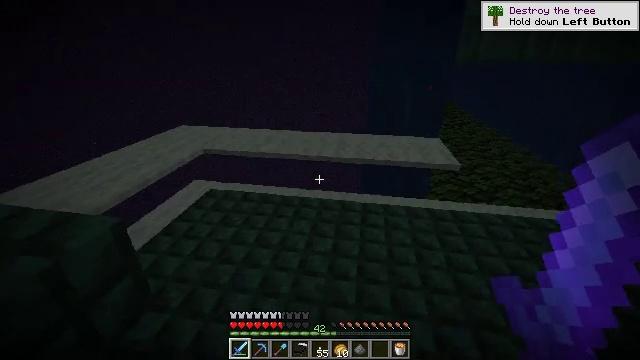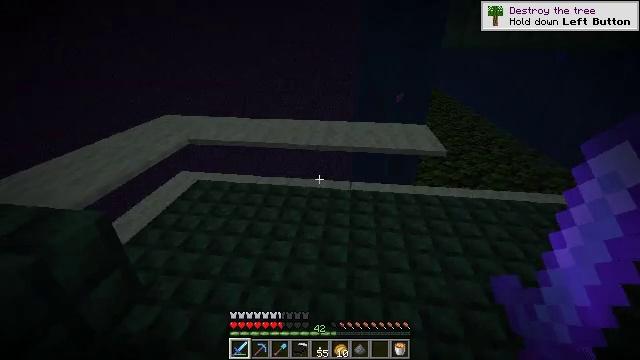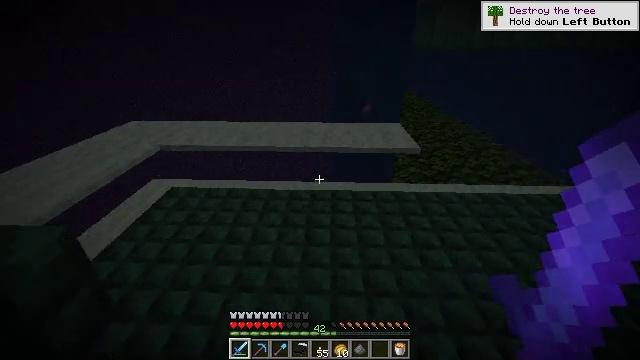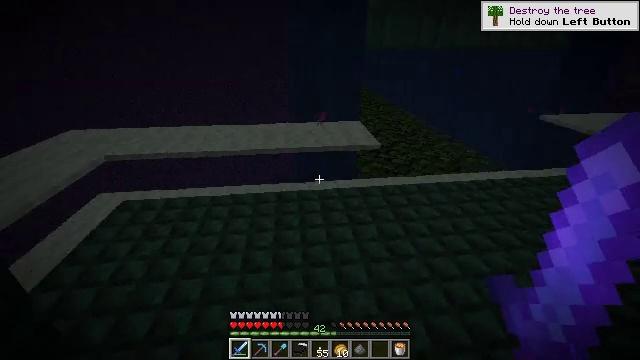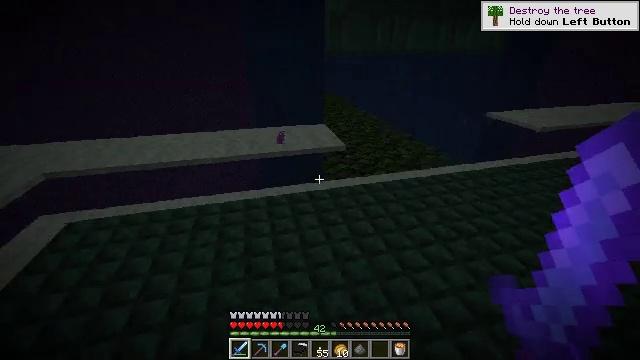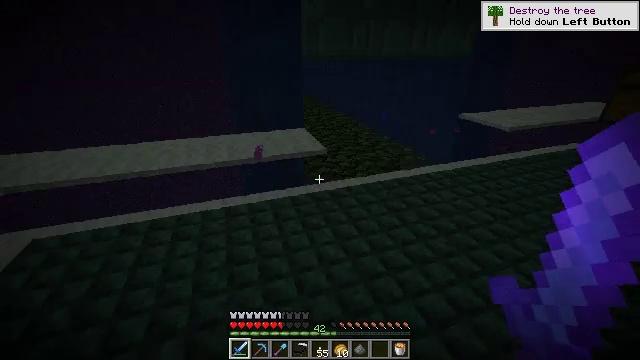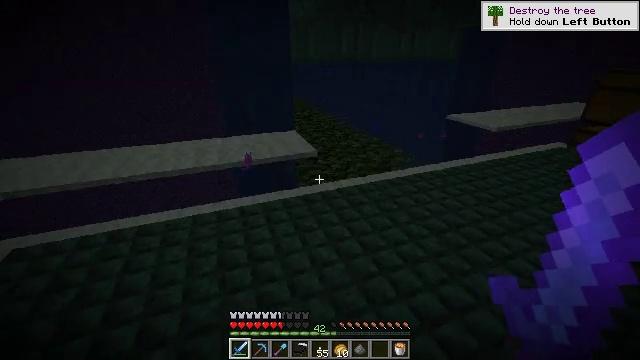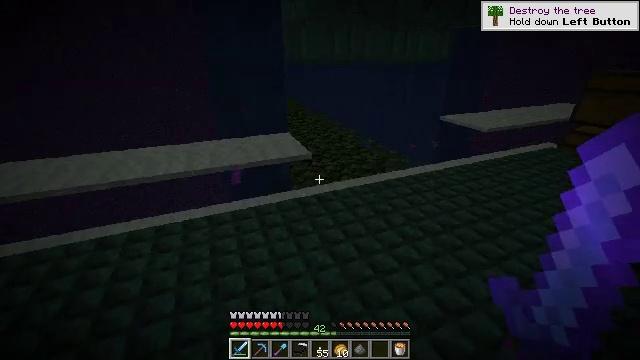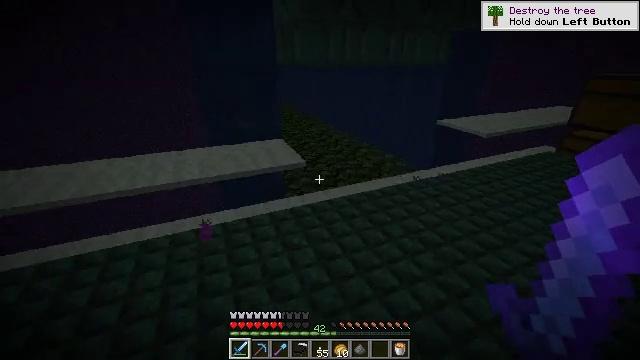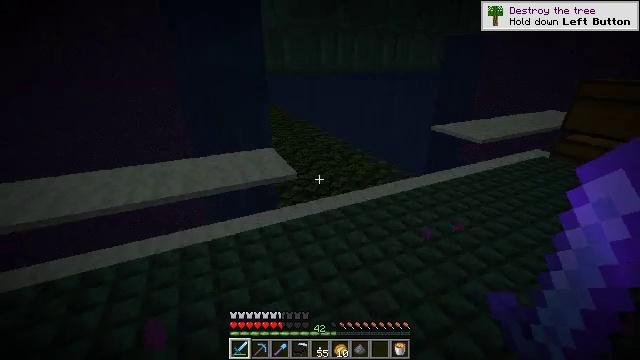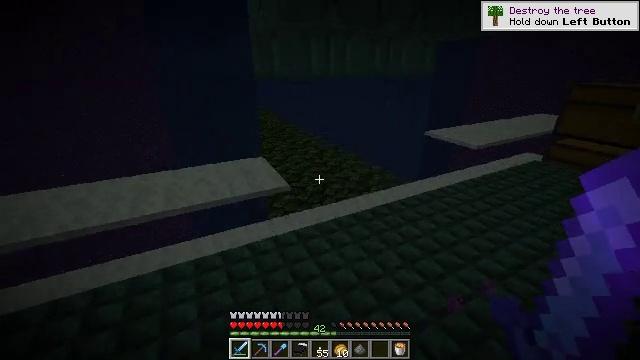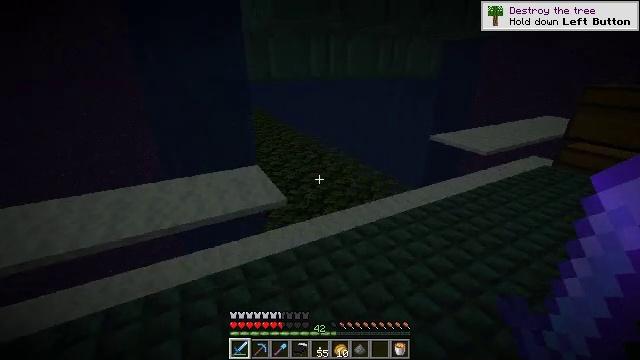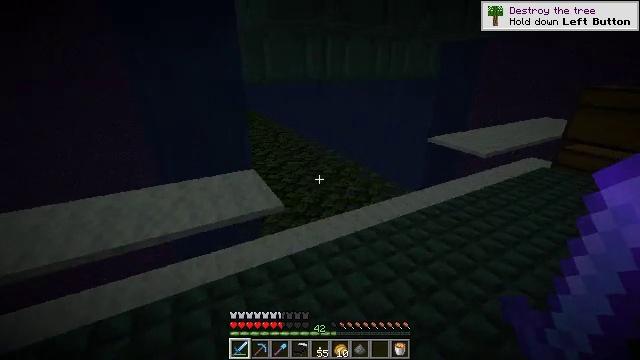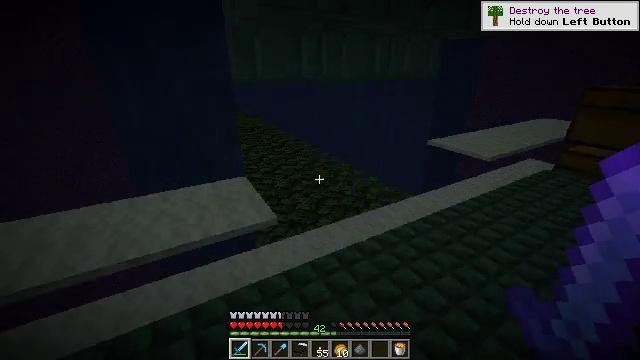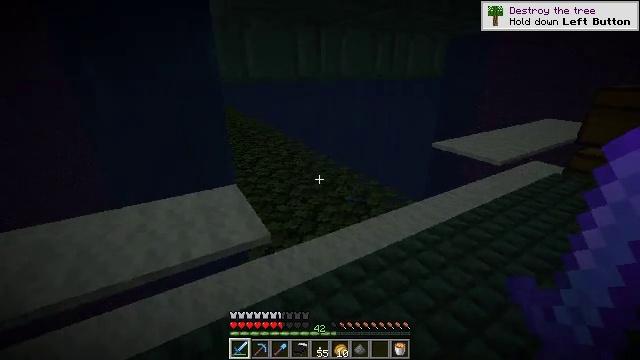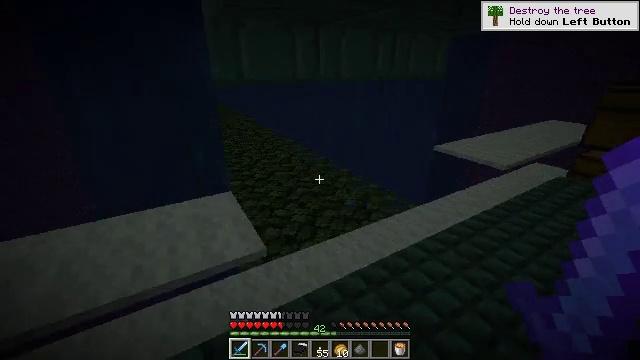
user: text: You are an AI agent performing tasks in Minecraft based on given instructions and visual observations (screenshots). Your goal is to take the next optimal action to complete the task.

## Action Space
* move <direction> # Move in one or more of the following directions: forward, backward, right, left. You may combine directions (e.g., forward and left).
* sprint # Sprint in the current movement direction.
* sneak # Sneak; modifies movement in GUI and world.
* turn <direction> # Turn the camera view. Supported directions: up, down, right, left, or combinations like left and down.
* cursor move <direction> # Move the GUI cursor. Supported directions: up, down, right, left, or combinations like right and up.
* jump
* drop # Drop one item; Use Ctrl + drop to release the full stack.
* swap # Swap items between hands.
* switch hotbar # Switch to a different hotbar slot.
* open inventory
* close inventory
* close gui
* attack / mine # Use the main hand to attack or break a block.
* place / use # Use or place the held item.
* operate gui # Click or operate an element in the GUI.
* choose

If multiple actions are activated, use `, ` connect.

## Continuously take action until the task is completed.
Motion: motion action
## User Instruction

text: Hunt the enderman.
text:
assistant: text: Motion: turn right and down
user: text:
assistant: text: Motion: turn right
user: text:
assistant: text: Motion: turn right
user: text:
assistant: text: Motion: turn right
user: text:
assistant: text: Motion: turn right
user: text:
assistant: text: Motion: turn right
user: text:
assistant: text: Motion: move forward, turn right
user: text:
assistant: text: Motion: move forward, turn right
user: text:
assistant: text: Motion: move forward, turn right
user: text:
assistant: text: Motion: move forward, turn right
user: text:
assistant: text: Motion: move forward
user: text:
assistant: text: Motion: move forward
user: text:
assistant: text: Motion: move forward, turn right
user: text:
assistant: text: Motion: move forward
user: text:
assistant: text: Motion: move forward
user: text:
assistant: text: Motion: move forward
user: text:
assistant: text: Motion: move forward
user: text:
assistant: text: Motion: move forward and move right
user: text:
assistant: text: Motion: move forward and move right
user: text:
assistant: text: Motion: move forward and move right
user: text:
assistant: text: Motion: move forward and move right, turn left
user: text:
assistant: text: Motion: move right, turn left and down
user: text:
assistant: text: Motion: turn left and down
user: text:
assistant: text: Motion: turn left
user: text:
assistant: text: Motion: turn left
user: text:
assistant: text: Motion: turn left and up
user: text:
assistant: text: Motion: turn left and up
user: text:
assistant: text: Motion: no_op
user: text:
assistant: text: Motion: turn right
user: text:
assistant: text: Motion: move forward, turn right